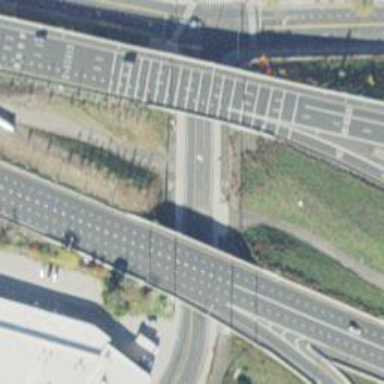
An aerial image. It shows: View of motorway.